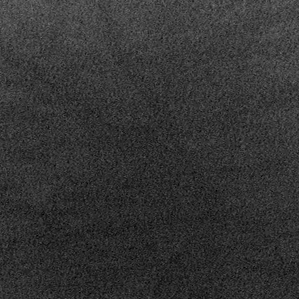
Label: frost